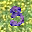
Label: 3